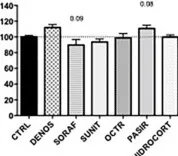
Receptors.
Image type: pathology (immunostaining)